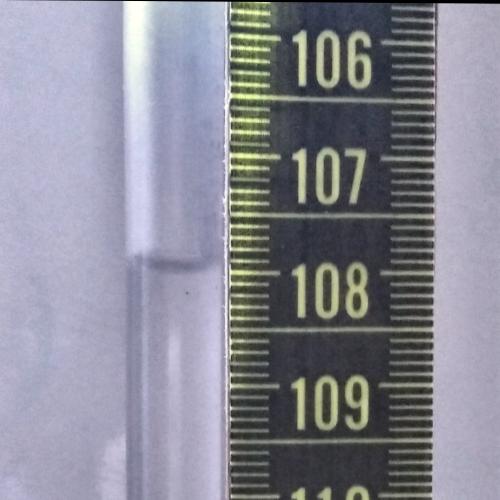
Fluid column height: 107.9 cm